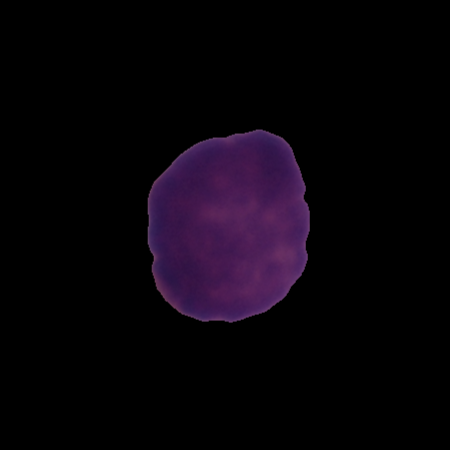
Label: healthy